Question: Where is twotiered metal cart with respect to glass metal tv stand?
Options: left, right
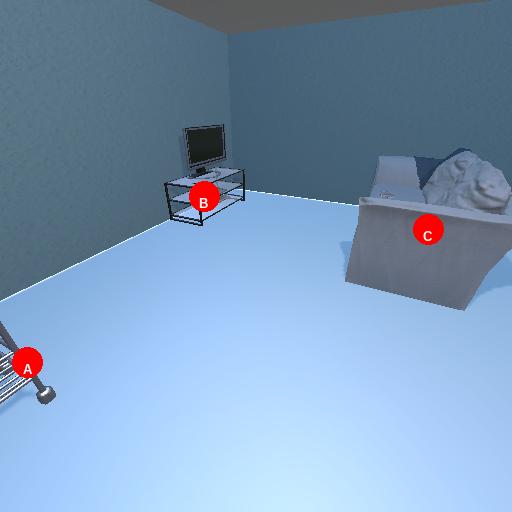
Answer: left